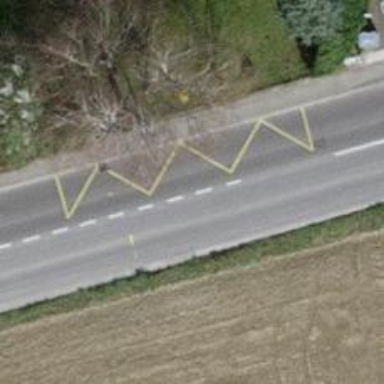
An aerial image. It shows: Bus stop with designated public transport stop position.